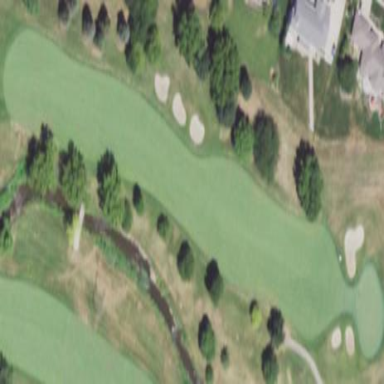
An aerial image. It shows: Golf fairway surrounded by grass.